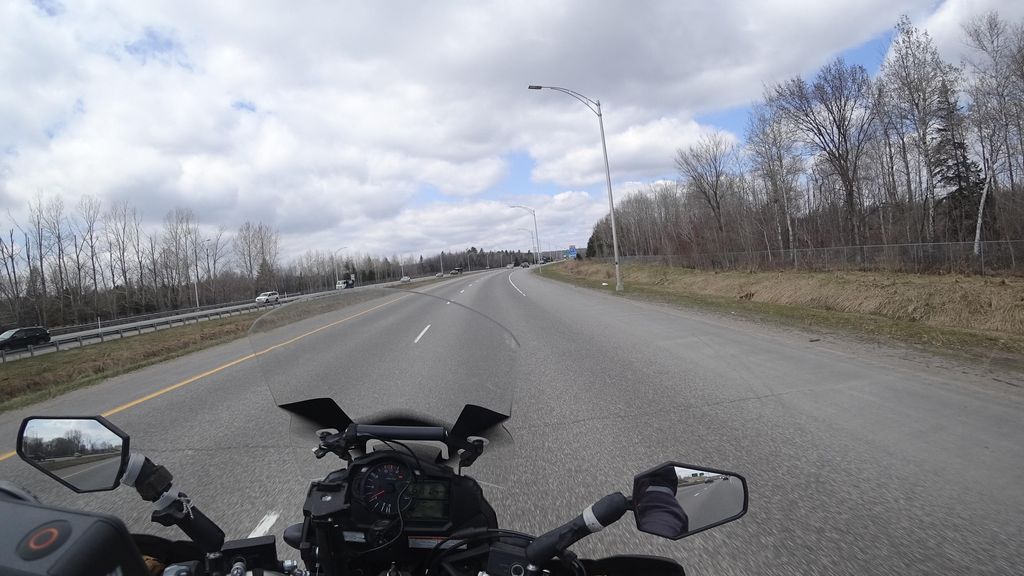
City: quebec_city